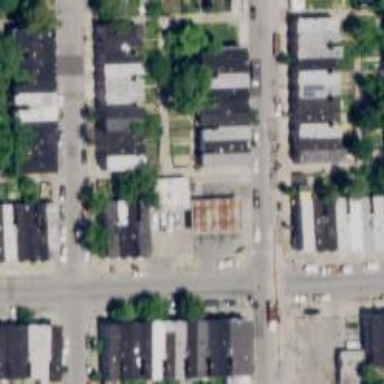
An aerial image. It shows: Alley classified as service road.